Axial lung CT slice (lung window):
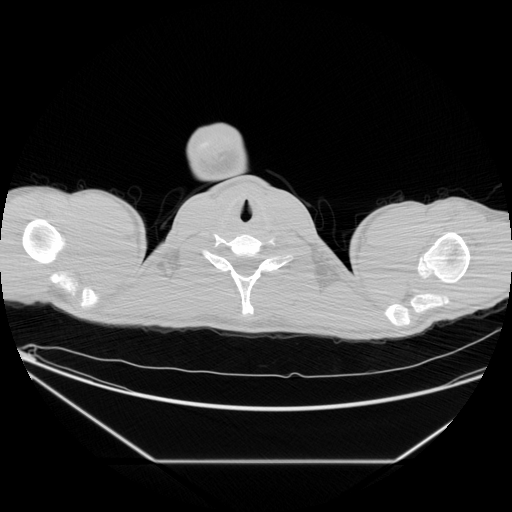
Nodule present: no